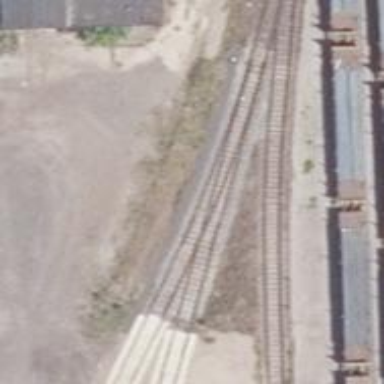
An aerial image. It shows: Railway switch.